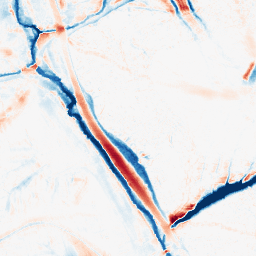
Category: morphological
Decomposition family: morphological_ellipse
Decomposition parameters: operation: average
width: 20
height: 30
Upsampling method: sinc_blackman
Upsampling parameters: scale: 2
kernel_size: 16
Upsampling scale: 2